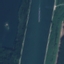
Land use / land cover class: River